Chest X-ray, PA view. Patient: 55 years old, sex F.
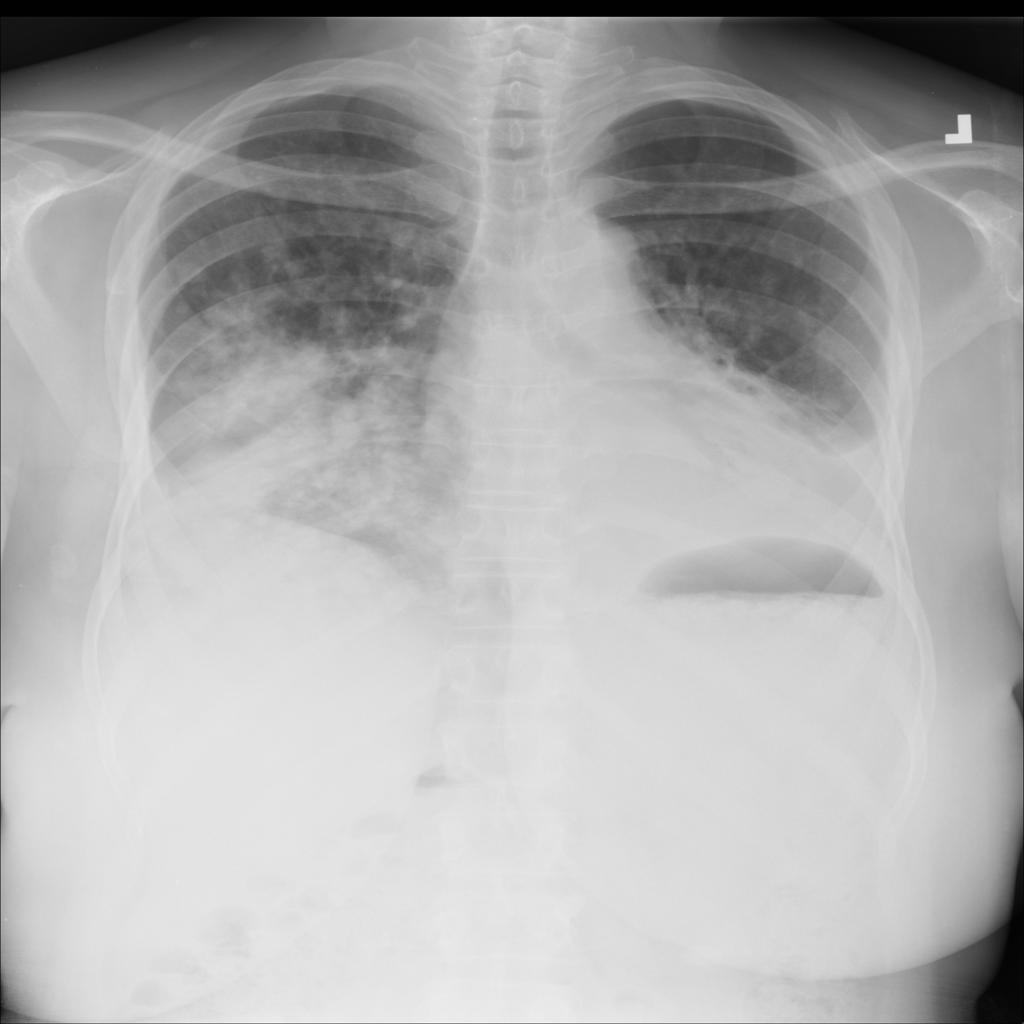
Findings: Atelectasis, Consolidation, Effusion